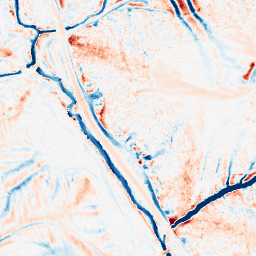
Category: edge_preserving
Decomposition family: median
Decomposition parameters: size: 15
Upsampling method: bspline
Upsampling parameters: scale: 8
Upsampling scale: 8